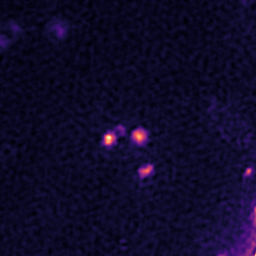
Label: Super-resolution ER image